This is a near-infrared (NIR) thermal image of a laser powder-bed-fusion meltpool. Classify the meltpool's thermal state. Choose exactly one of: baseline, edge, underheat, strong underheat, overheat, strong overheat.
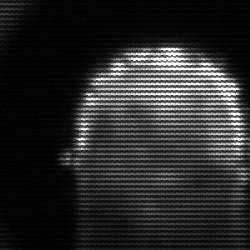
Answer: baseline